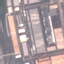
Land use / land cover: Industrial